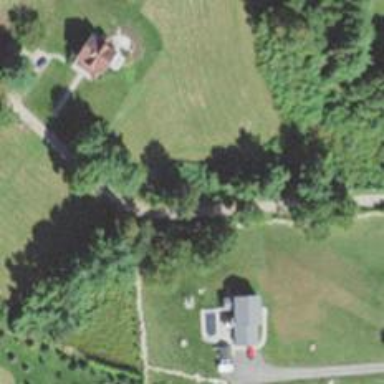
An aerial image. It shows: Residential driveway designated as service road.